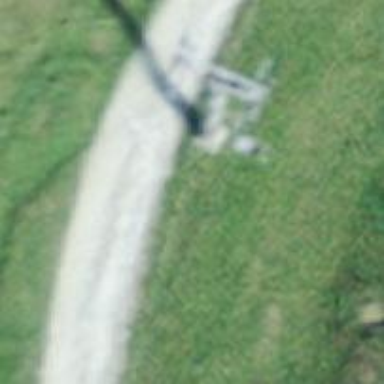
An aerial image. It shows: Pylon for aerialway.